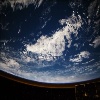
Label: cloud